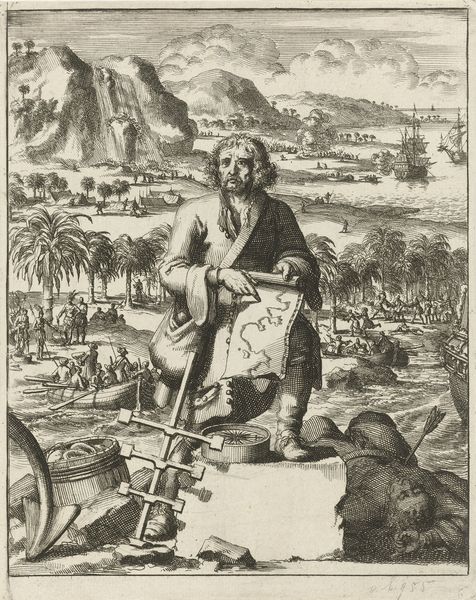
Titel: Man wijzend op een landkaart
Künstler: Jan Luyken
Standort: Amsterdam
Institution: Rijksmuseum
Schlagwörter: gemälde, himmel, kampf, mann, meer, wolken, menschen, skizze, leiche, tod, tot, bild, boot, boote, schiffe, segelschiffe, berge, masten, krieg, kohle, druck, tote, bleistift, fass, bildniss, karte, palmen, landkarte, anker, pfeil, ureinwohner, pirat, nach, eingeborene, rudeboote